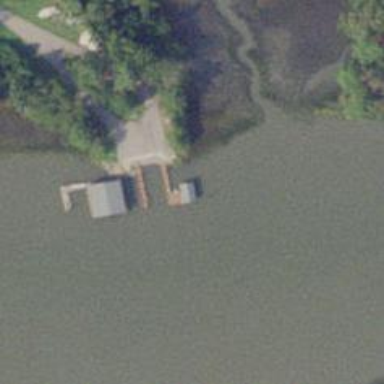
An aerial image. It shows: Man-made pier.